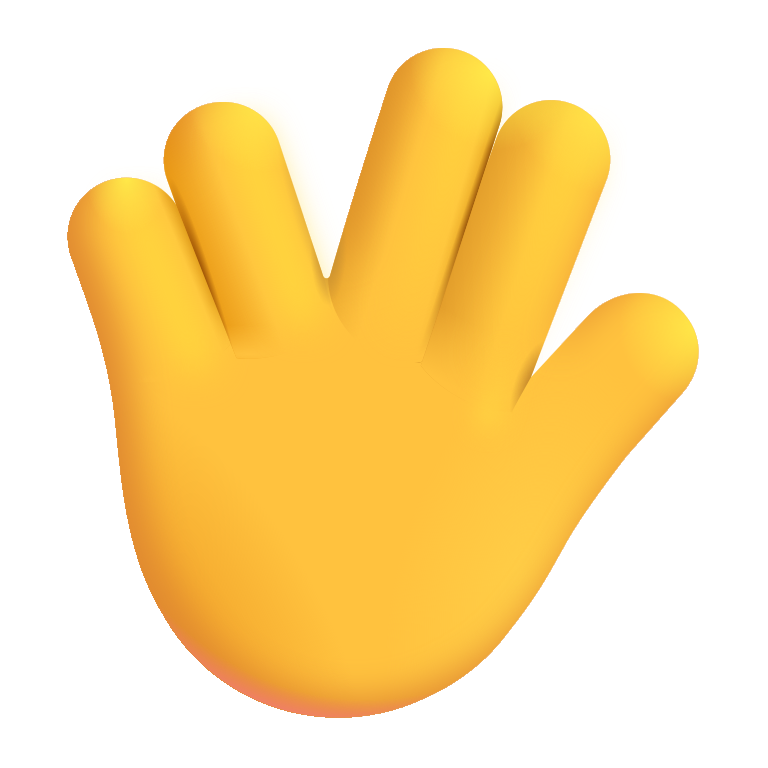
vulcan salute color default